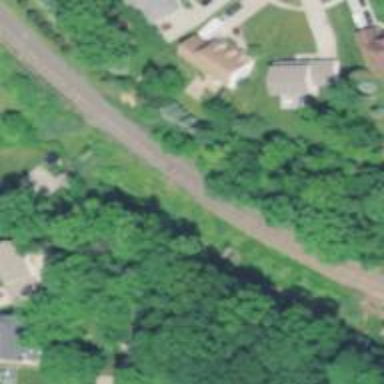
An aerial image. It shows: Railway spur service.